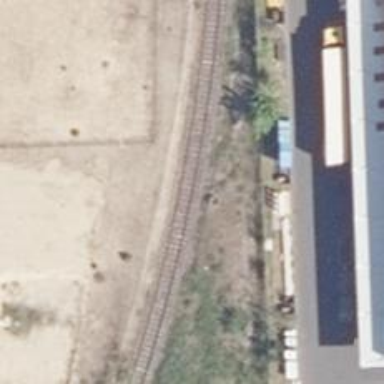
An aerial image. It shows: Railway spur service.